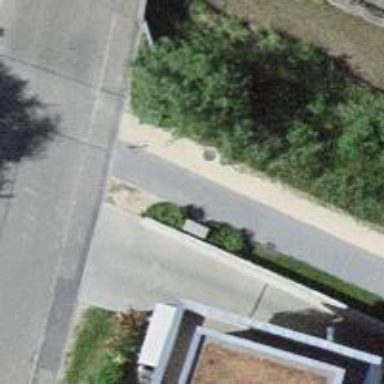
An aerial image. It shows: Bollard.